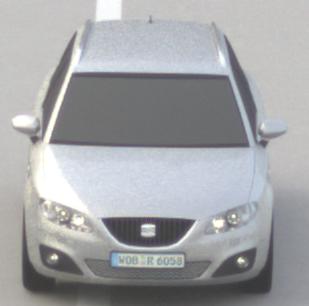
Make: SEAT
Model: Exeo ST 1.6
Detailed model: Exeo (3R) ST
Model produced from: 2010/05
Model produced until: 2010/08
Doors: 5
Color: white
Road condition: dry road
Daytime: morning or afternoon
Contrast: low contrast